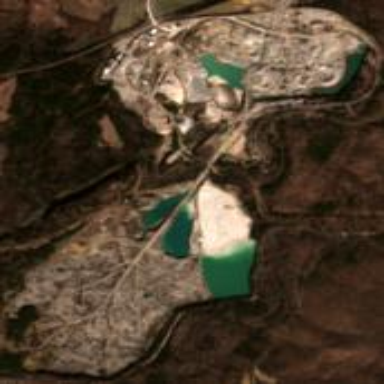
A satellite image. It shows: Quarry that is man-made.